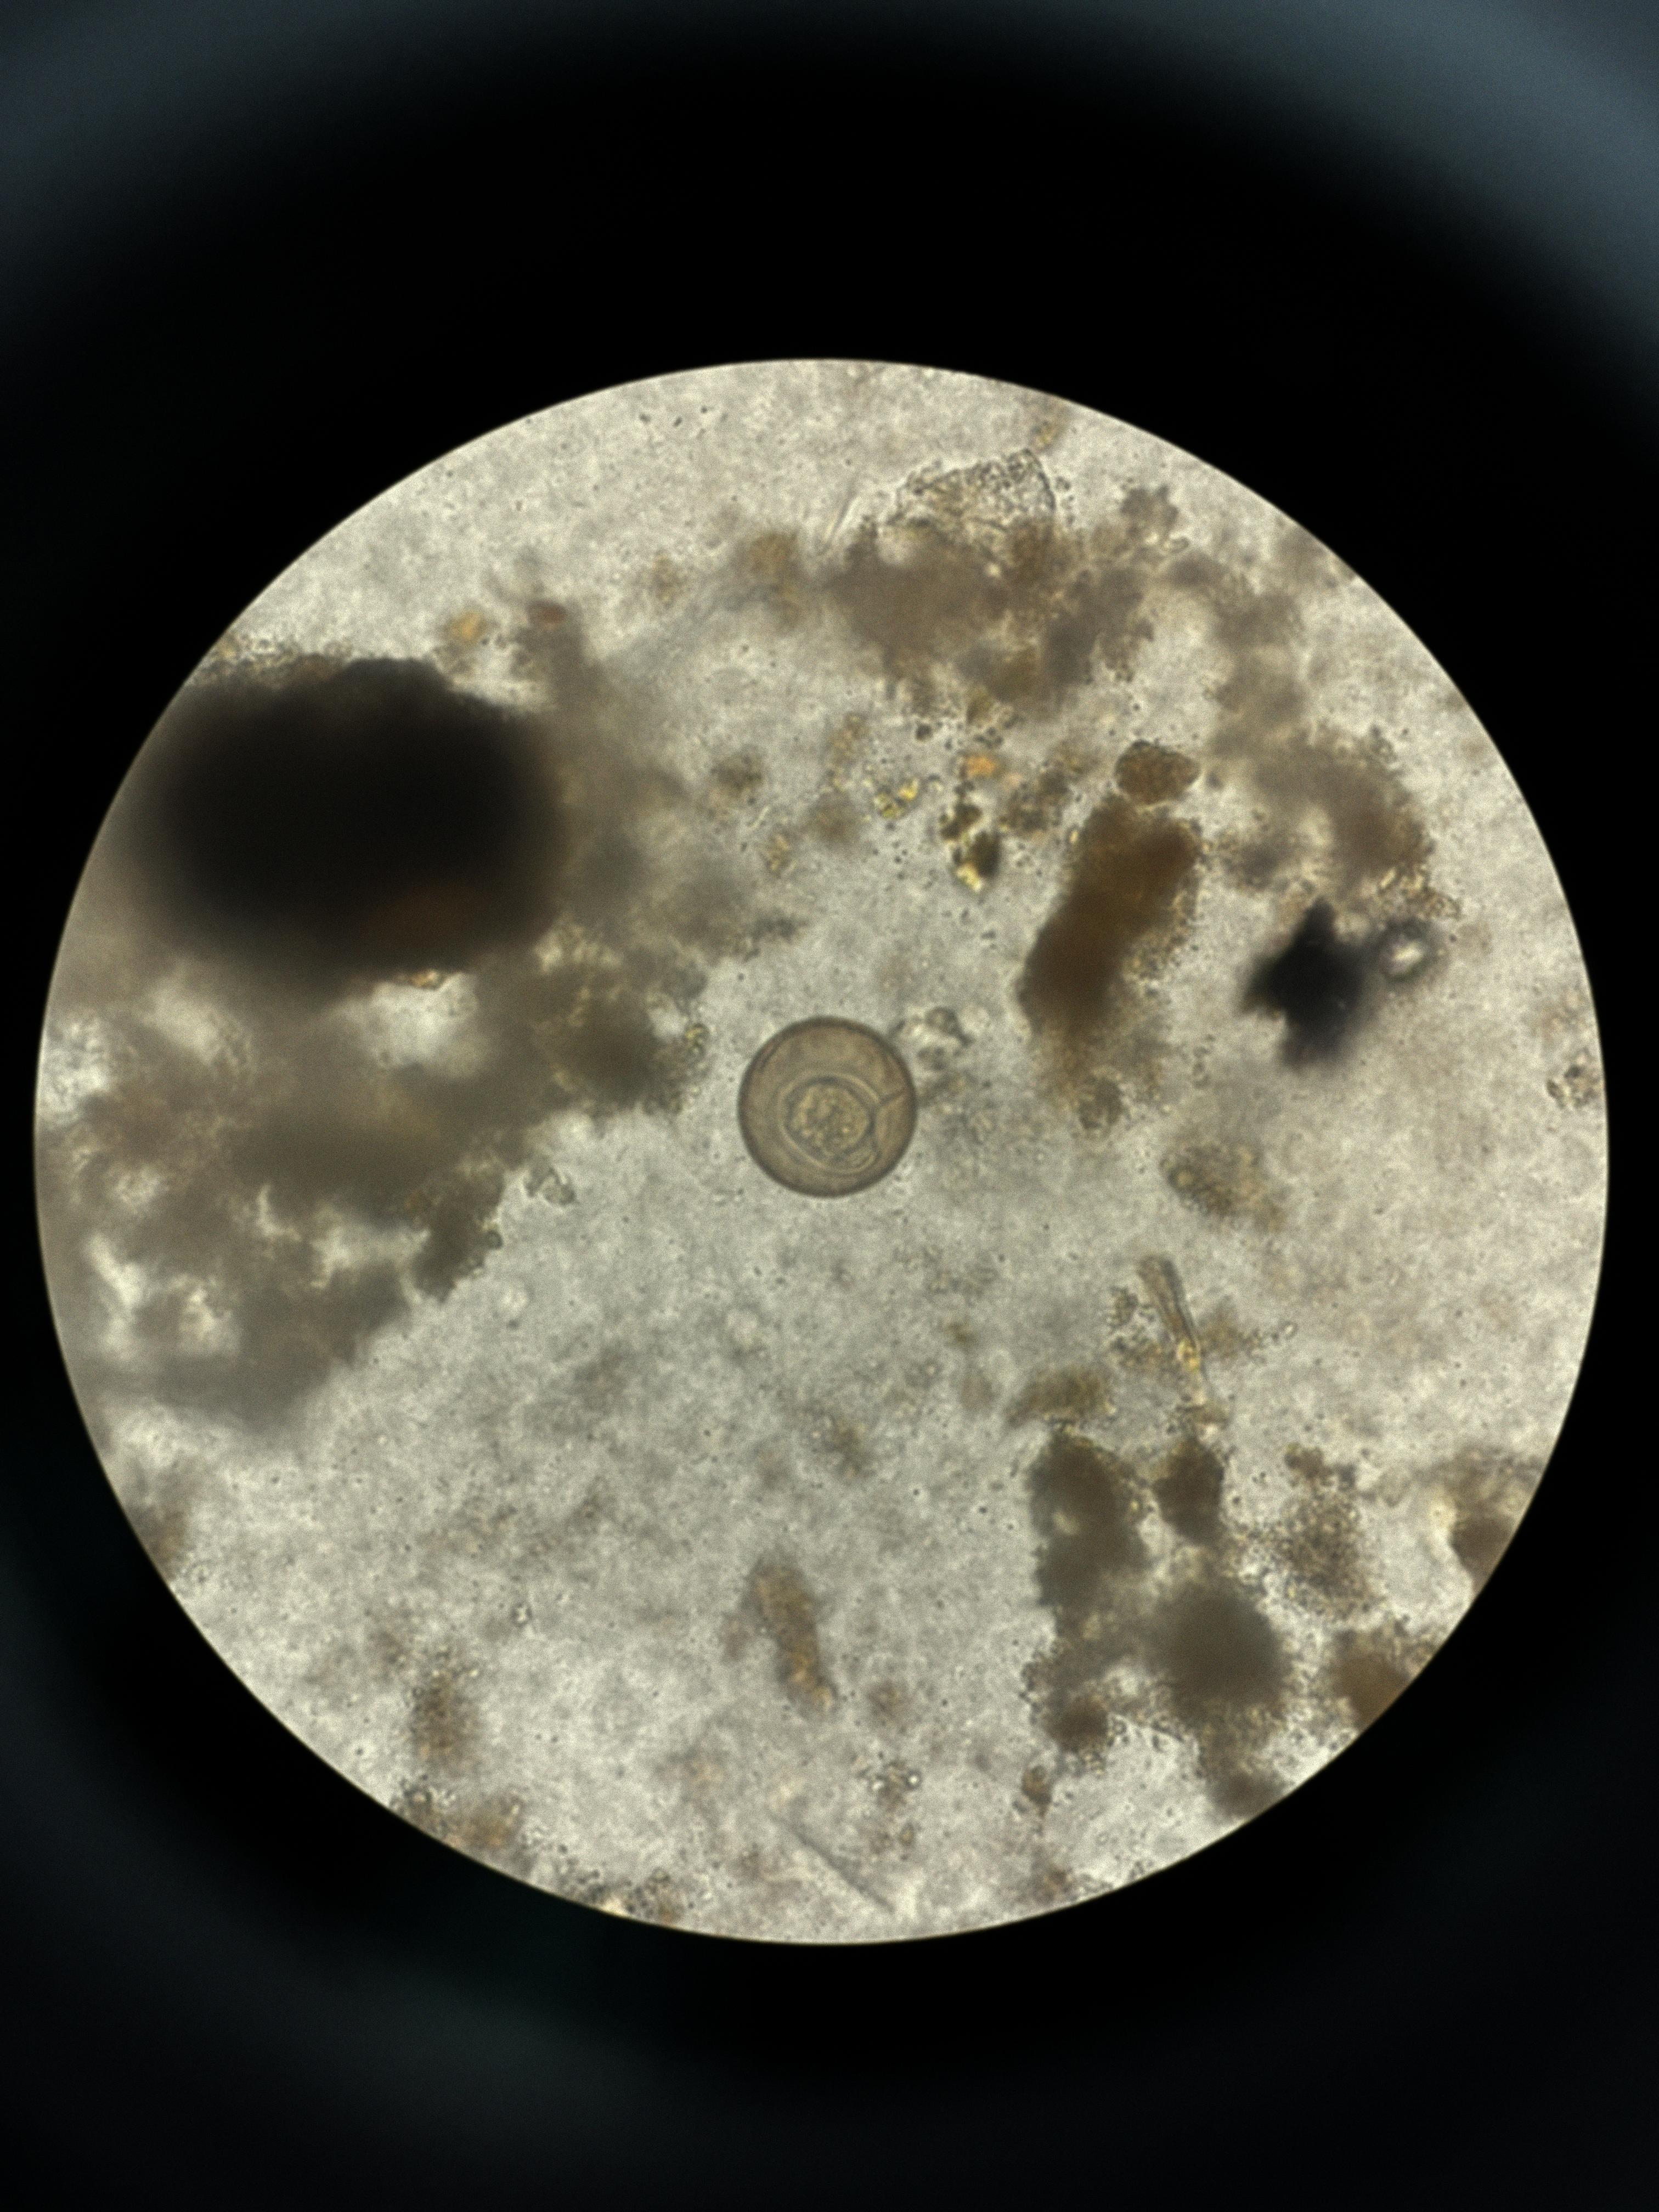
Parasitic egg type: Hymenolepis diminuta